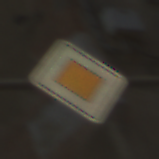
Verkehrszeichen: Vorfahrtsstrasse
Umgebung: Outdoor, Urban
Tageszeit: Midday
Wetter: Clear
Licht: Natural
Jahreszeit: NotSpecified
Kontrast: HighContrast